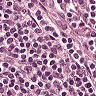
Metastatic tissue present: no